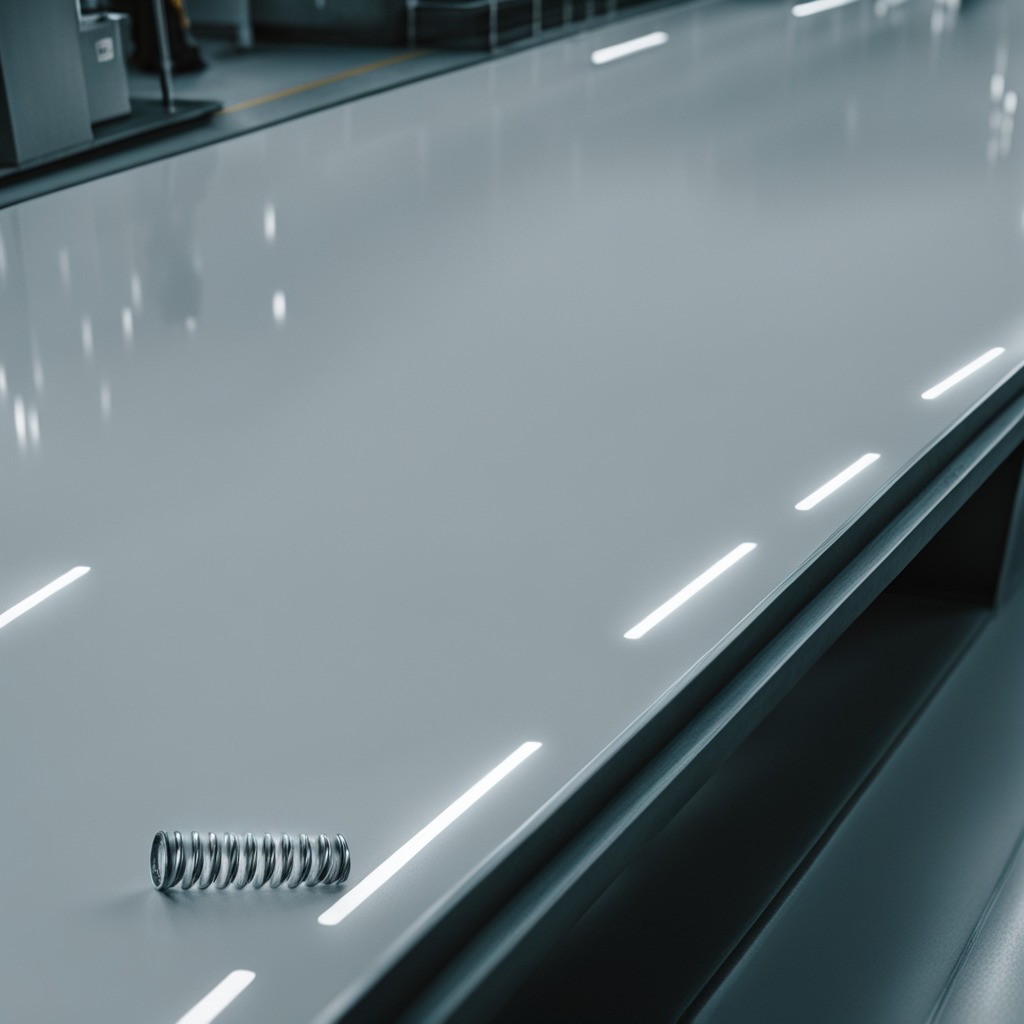
A coiled metal spring is lying on the table.